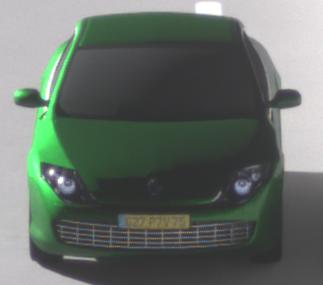
Make: Renault
Model: Laguna Coupé TCe 170
Detailed model: Laguna (III) Coupé
Model produced from: 2010/11
Model produced until: 2011/05
Doors: 2
Color: green
Road condition: dry road
Daytime: sunrise or sunset
Contrast: high contrast